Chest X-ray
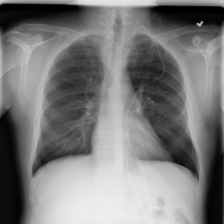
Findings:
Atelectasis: negative
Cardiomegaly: negative
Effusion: negative
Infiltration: positive
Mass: negative
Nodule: negative
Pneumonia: negative
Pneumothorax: negative
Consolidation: negative
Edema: negative
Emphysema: negative
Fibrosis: negative
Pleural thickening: negative
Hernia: negative